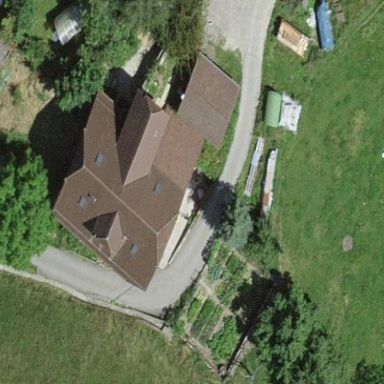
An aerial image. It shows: Farm building.